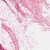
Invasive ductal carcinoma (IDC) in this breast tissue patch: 0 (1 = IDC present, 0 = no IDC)